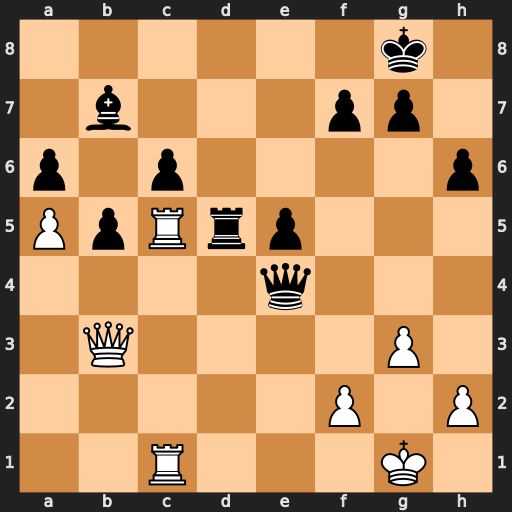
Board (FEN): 6k1/1b3pp1/p1p4p/PpRrp3/4q3/1Q4P1/5P1P/2R3K1
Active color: w
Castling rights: -
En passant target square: -
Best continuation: Rxd5 cxd5 Rc7